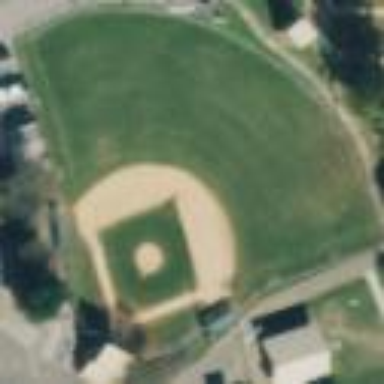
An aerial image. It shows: Baseball pitch for leisure land activities.